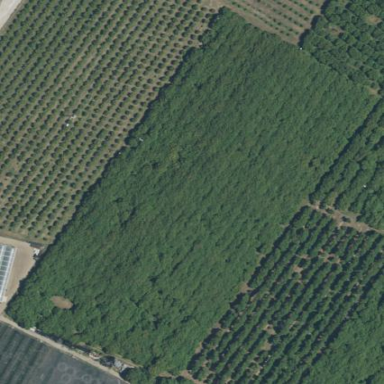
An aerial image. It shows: Orchard filled with beautiful avocado trees.